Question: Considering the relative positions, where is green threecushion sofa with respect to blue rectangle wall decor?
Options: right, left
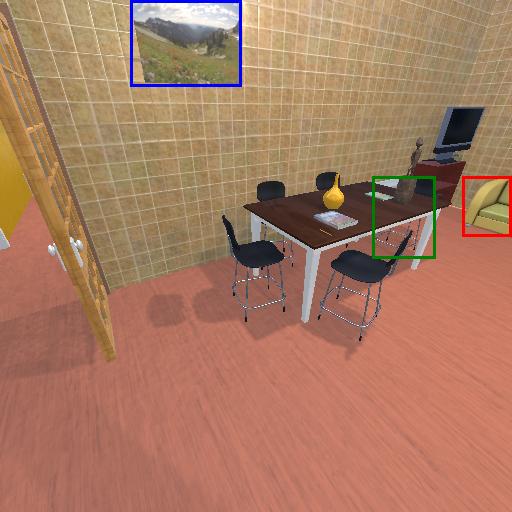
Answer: right